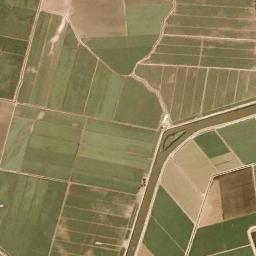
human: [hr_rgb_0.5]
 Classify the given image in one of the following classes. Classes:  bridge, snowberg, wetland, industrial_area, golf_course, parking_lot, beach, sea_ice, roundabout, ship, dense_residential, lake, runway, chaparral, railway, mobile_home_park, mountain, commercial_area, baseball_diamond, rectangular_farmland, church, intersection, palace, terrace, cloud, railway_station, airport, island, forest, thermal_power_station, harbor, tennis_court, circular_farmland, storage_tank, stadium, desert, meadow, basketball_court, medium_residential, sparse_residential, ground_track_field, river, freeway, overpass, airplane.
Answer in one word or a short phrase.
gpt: rectangular_farmland